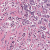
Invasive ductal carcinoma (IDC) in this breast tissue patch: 1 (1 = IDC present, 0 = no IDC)